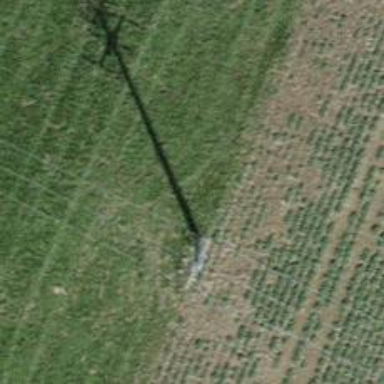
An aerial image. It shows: Power line in the image.